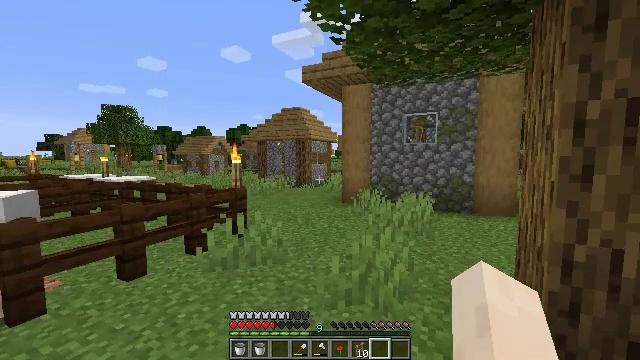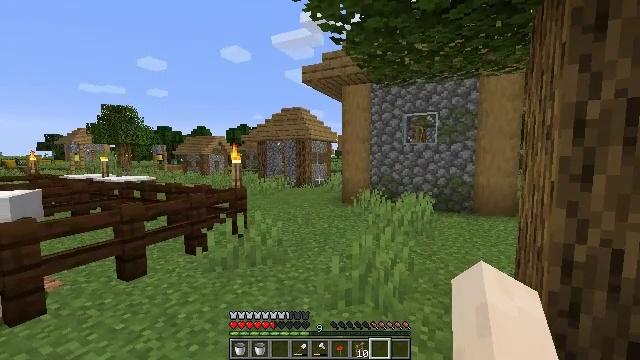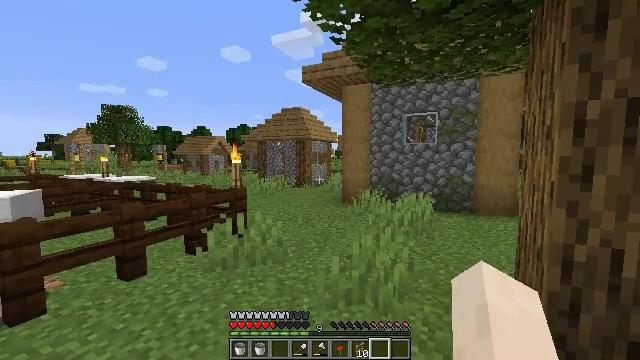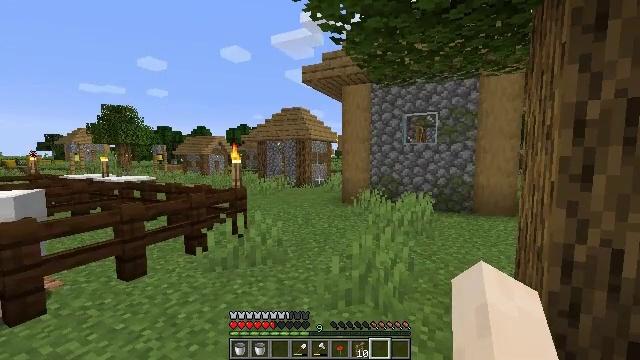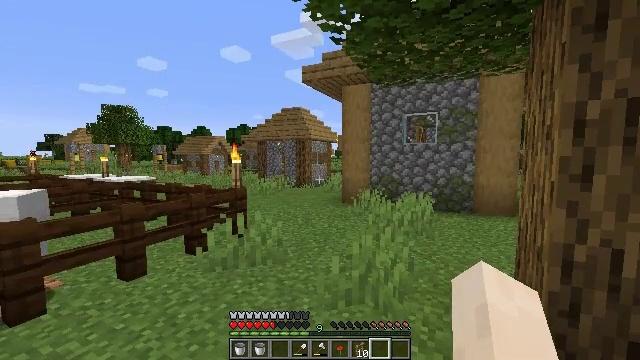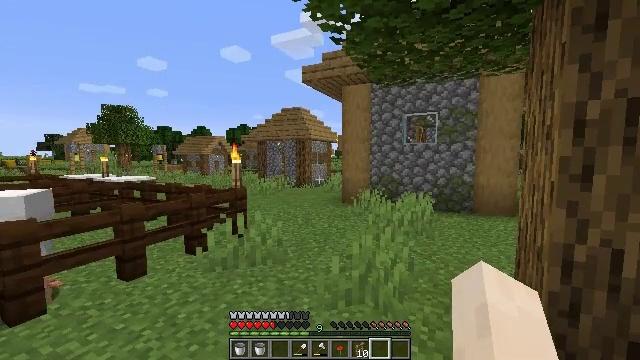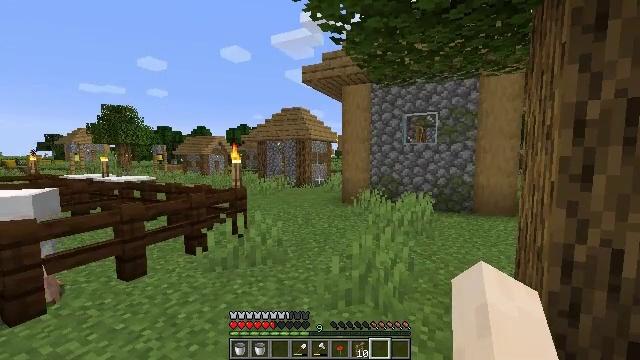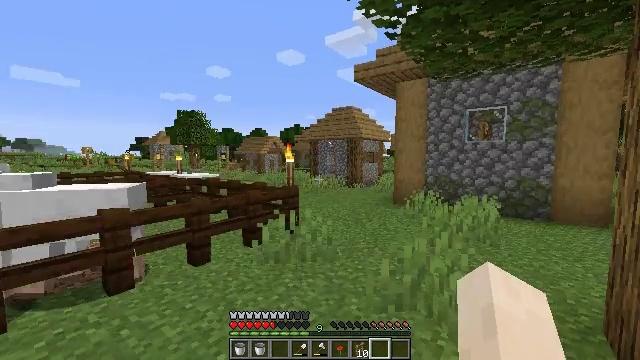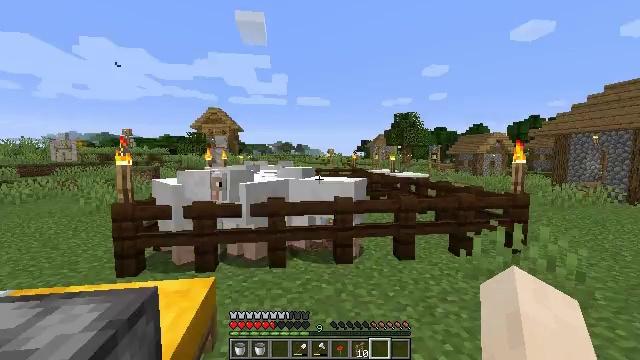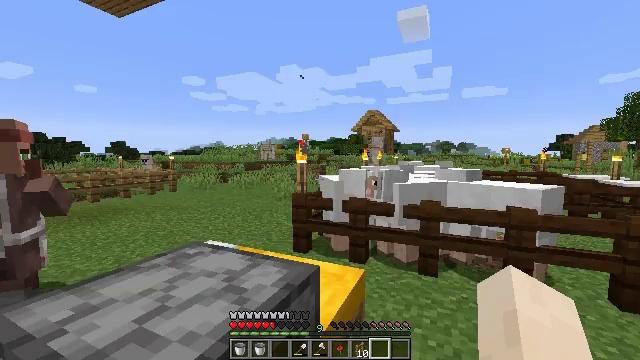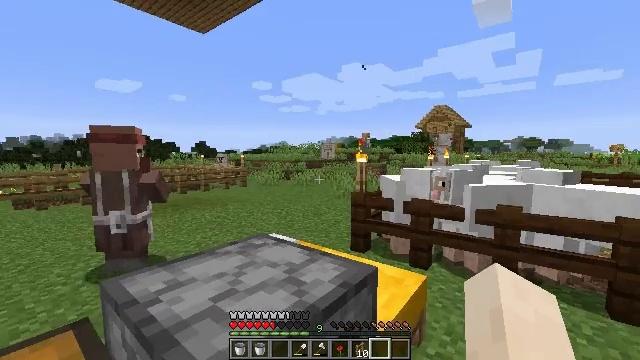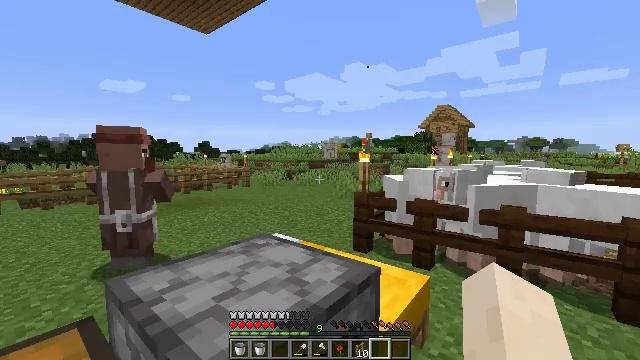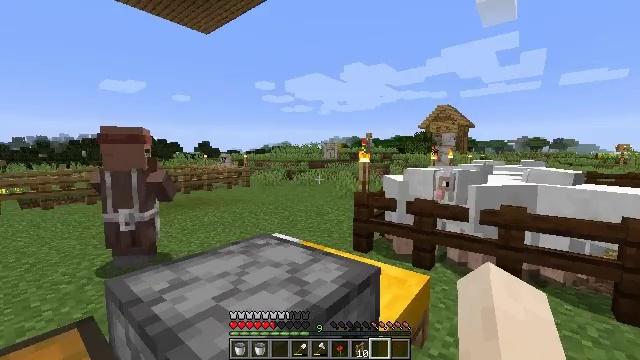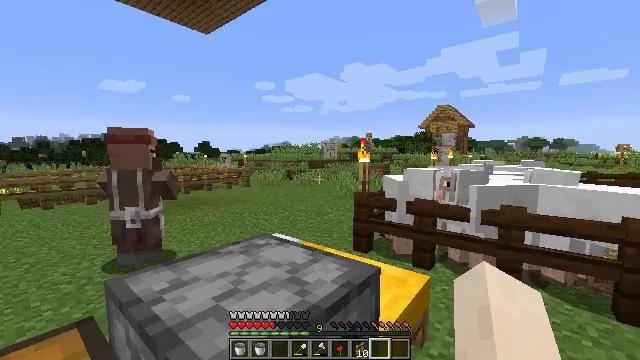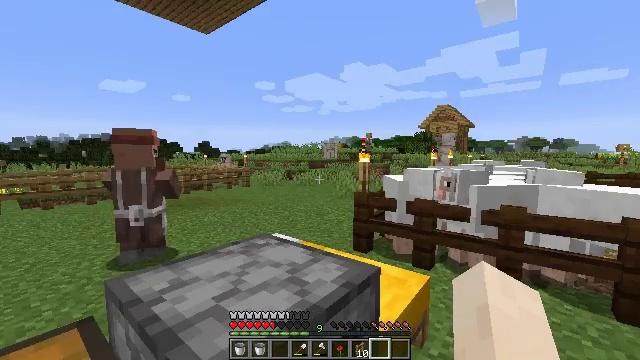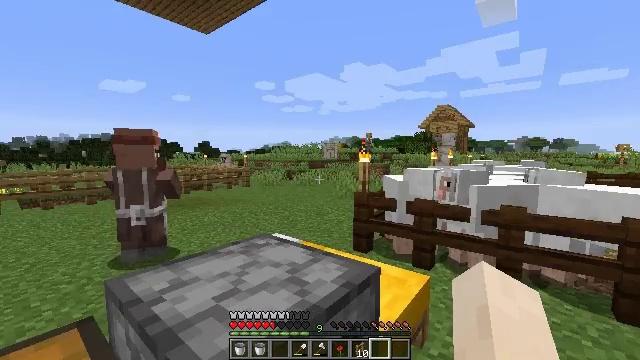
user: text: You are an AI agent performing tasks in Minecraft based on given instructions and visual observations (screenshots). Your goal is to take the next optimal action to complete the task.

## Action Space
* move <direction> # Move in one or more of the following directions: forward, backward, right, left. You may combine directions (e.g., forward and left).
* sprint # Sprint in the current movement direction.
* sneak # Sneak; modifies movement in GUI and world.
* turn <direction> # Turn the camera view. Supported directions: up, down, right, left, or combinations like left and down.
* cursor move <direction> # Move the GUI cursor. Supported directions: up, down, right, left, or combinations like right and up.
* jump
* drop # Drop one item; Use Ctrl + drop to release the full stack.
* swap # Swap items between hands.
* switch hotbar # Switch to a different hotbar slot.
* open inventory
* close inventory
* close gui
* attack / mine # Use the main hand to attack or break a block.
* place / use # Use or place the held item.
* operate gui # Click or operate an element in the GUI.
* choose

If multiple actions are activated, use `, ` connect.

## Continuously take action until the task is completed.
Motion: motion action
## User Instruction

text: Collect a dark oak sapling for replanting.
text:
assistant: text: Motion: no_op
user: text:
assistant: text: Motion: no_op
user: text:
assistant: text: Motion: no_op
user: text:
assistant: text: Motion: no_op
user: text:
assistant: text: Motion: no_op
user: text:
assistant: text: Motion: no_op
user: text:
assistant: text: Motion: turn left
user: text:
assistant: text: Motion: turn left
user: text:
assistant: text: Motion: turn left
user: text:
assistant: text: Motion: turn left
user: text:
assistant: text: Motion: no_op
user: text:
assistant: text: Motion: no_op
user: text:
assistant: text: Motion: no_op
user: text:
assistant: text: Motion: no_op
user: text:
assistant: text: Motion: no_op
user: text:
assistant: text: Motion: turn right
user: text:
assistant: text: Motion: turn right
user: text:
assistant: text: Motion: turn right
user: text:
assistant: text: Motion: turn right
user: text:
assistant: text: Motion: turn right
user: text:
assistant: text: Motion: no_op
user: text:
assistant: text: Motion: no_op
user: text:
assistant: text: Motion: no_op
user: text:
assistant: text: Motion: no_op
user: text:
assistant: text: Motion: no_op
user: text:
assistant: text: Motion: no_op
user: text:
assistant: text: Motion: no_op
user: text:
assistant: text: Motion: no_op
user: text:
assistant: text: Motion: no_op
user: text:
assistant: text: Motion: no_op